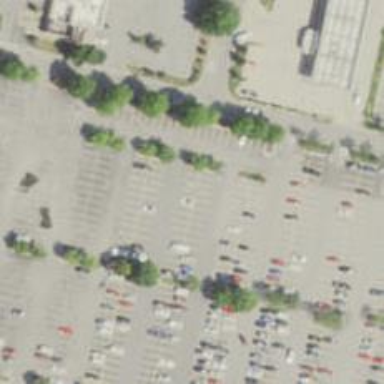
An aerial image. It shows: Trolley bay.